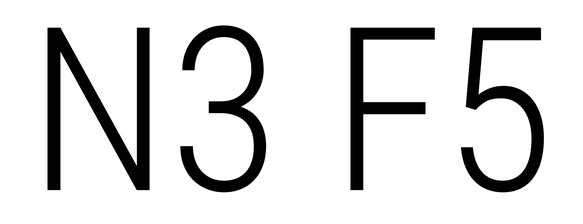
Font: Roboto_Condensed_Light